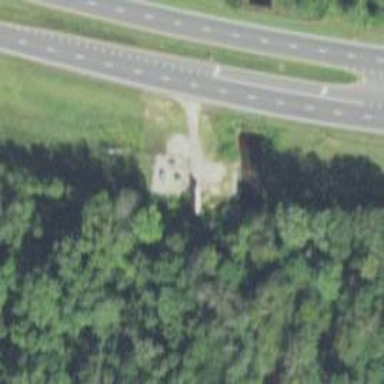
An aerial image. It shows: Culvert tunnel.